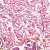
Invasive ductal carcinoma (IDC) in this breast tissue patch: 0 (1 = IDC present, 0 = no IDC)